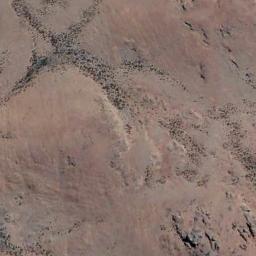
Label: desert